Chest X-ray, PA view. Patient: 24 years old, sex F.
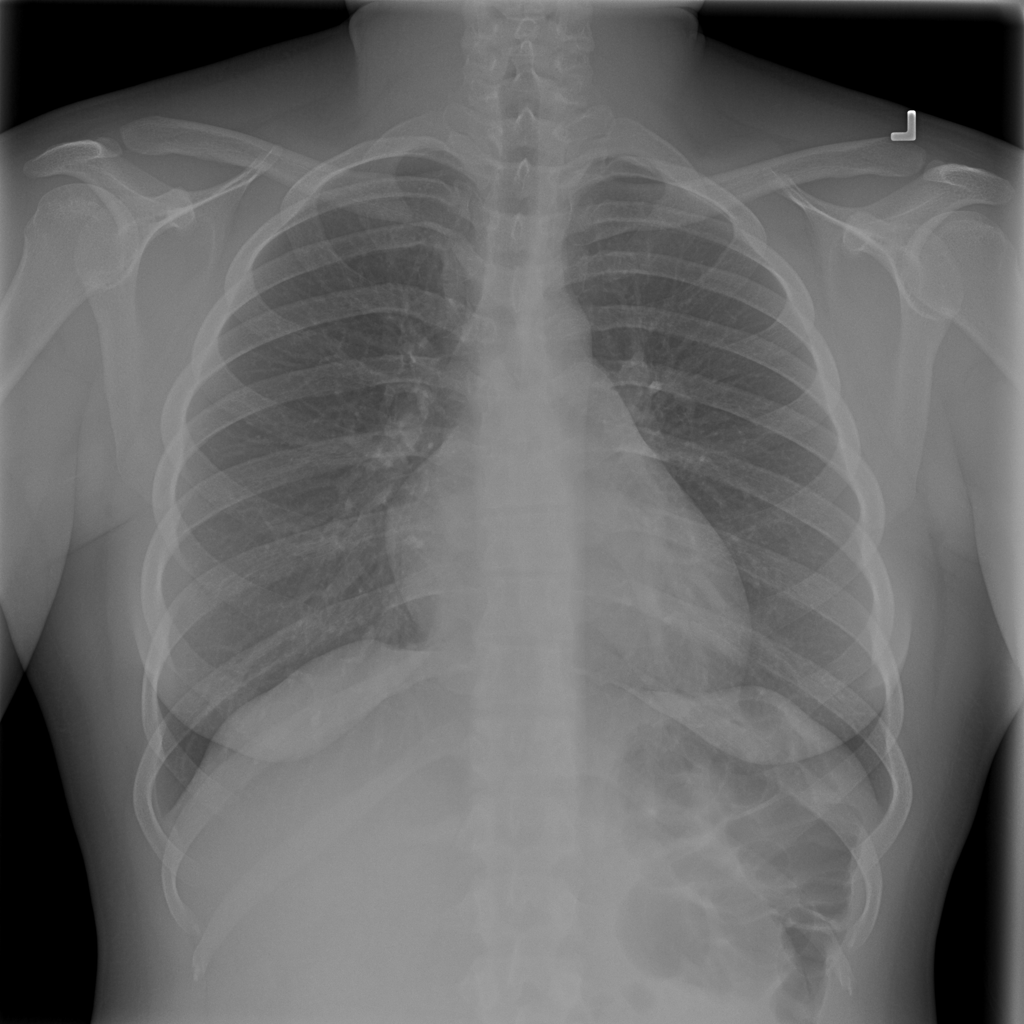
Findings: No Finding